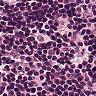
Metastatic tissue present: no